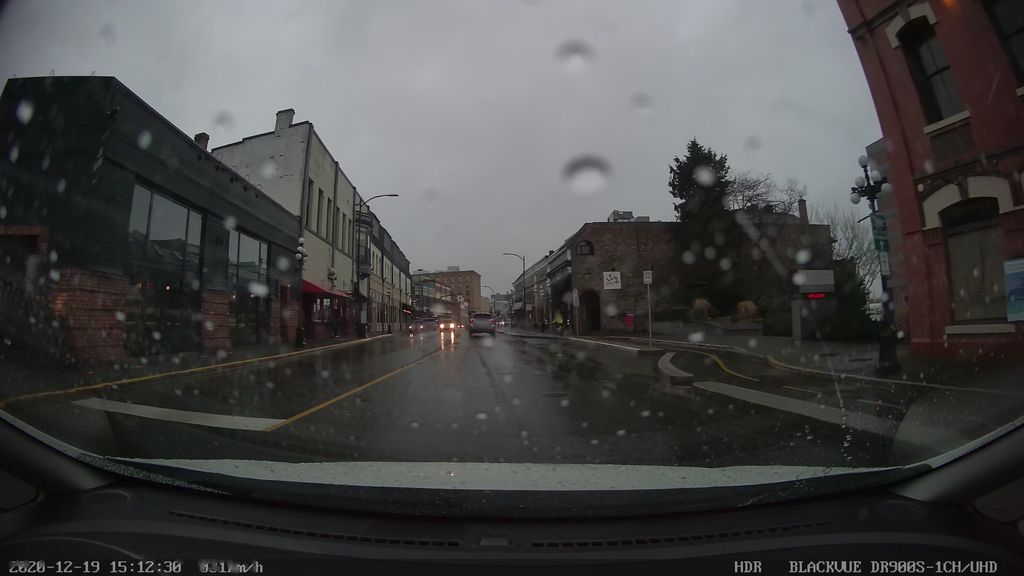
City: victoria